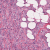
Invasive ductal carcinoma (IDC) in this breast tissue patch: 1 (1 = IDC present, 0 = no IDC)